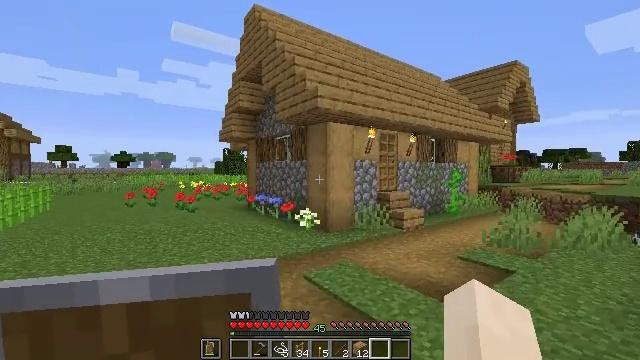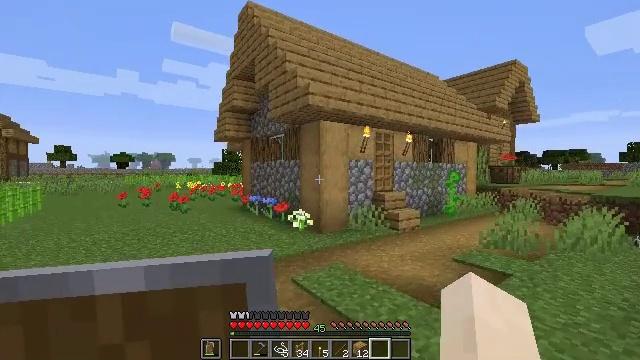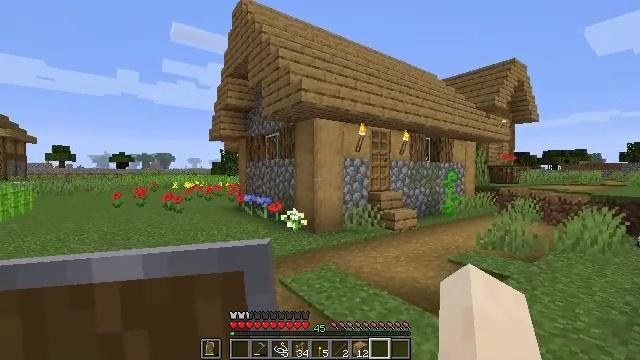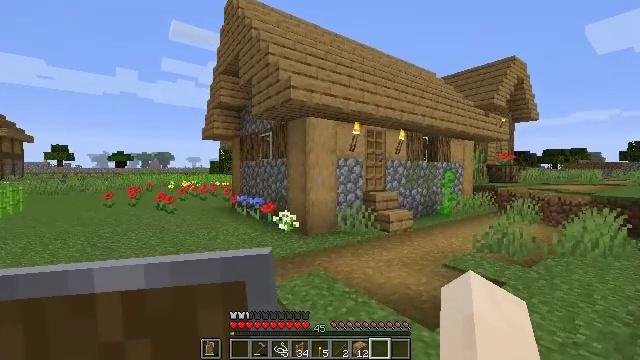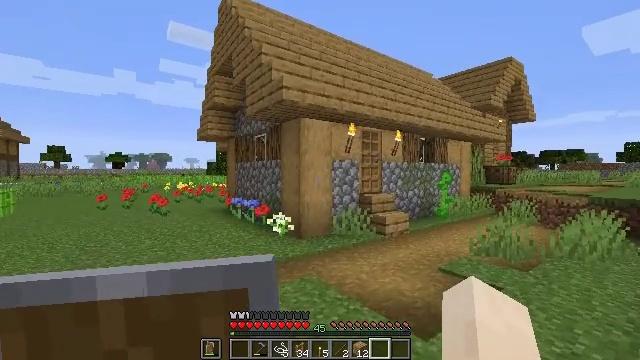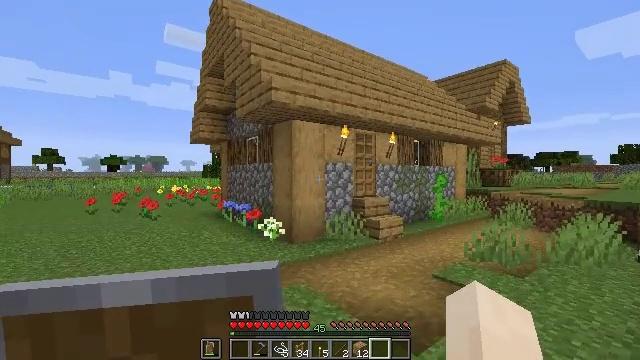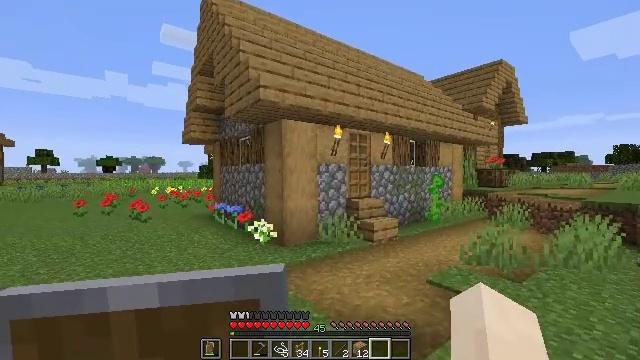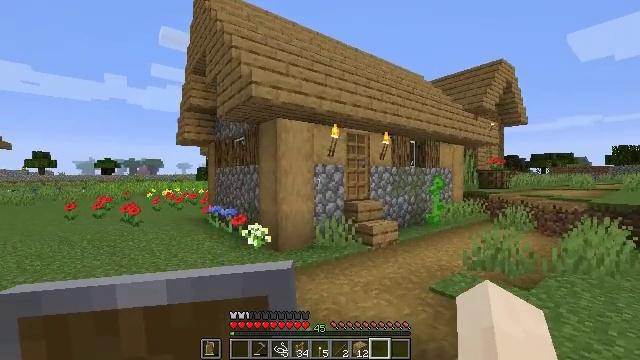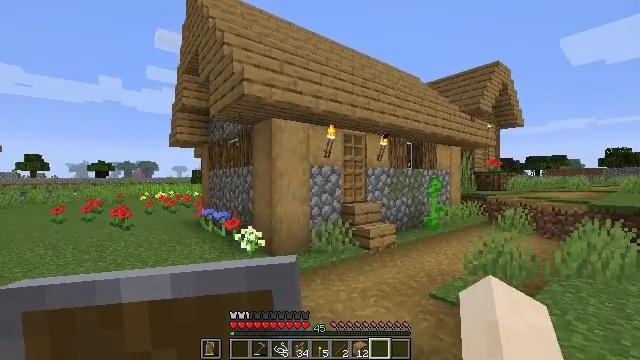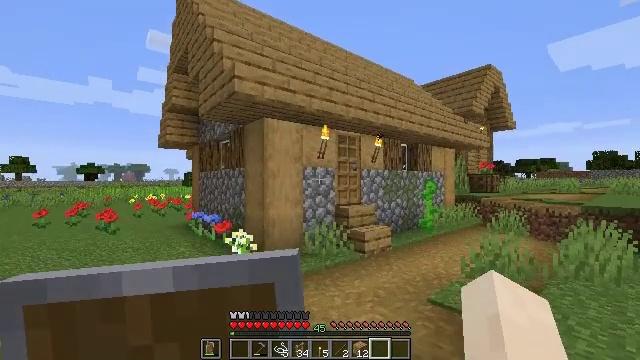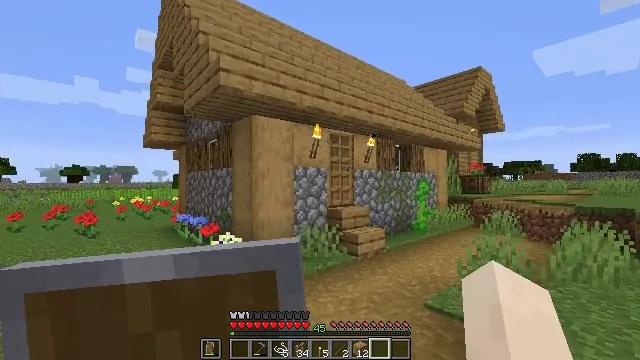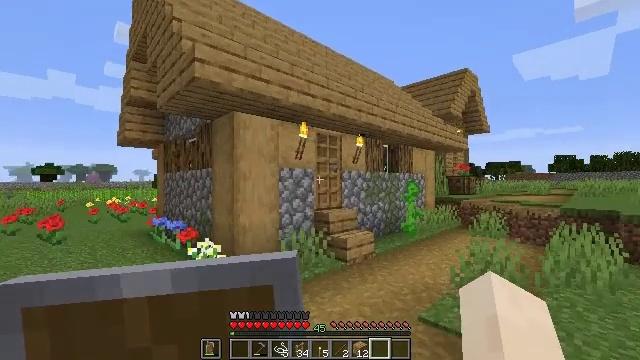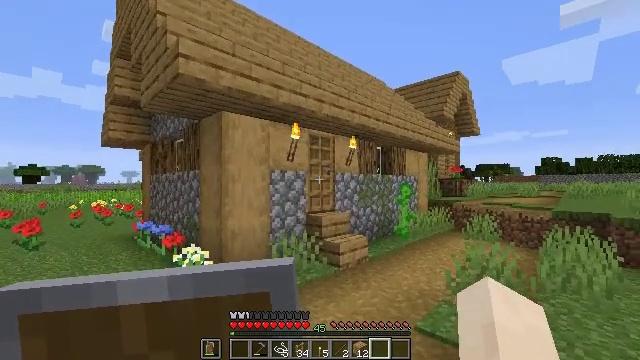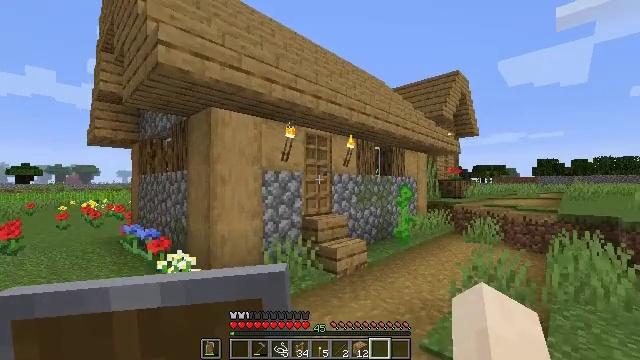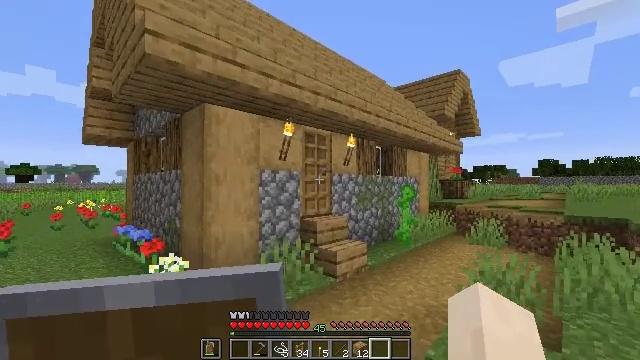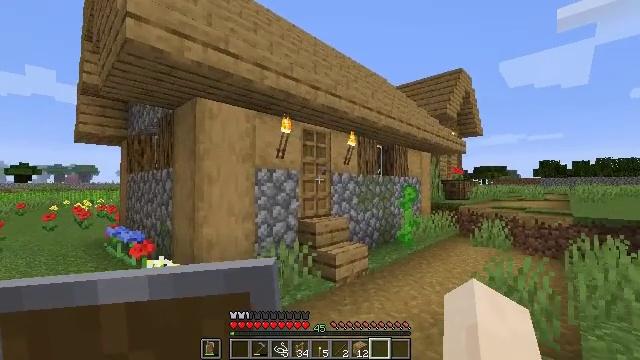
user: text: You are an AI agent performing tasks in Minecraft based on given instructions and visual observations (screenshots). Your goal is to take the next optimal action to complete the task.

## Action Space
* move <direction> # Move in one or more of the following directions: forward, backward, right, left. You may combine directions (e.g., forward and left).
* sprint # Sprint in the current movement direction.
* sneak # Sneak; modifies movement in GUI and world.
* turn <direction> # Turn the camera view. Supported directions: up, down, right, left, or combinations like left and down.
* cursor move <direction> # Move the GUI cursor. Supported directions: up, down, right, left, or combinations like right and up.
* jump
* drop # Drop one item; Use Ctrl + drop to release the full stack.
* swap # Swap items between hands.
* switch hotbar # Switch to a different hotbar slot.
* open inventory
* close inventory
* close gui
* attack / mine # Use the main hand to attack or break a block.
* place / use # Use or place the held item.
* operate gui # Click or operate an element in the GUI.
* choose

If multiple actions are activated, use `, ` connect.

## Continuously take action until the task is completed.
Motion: motion action
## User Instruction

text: Harvest a pumpkin from the field.
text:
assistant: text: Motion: move forward and move right
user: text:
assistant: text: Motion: move forward and move right
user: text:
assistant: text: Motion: move forward and move right
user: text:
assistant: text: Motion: move forward and move right
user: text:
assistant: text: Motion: move forward and move right
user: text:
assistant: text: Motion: move forward
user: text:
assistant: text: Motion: move forward
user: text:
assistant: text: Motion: move forward
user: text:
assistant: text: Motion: move forward, turn right
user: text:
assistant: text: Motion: move forward, turn right
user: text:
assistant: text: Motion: move forward, turn right
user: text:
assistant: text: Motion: move forward, turn right
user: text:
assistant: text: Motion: move forward
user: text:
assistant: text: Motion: move forward
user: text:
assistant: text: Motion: move forward
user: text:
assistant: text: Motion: move forward
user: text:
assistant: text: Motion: move forward
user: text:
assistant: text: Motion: move forward
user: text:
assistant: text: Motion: move forward
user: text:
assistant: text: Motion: move forward
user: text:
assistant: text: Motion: move forward
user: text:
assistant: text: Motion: move forward
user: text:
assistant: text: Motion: move forward
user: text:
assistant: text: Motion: move forward
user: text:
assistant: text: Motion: move forward
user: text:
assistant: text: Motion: move forward, use / place
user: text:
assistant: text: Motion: move forward and move right, use / place
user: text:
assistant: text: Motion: move forward and move right
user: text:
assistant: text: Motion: move forward and move right
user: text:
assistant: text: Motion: move forward and move right, turn left